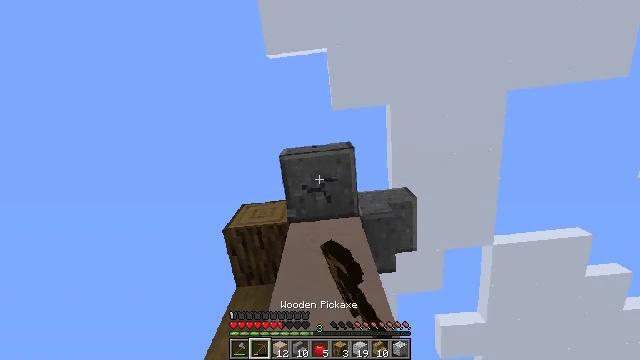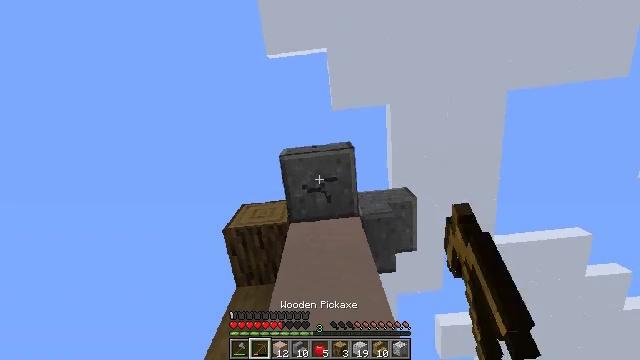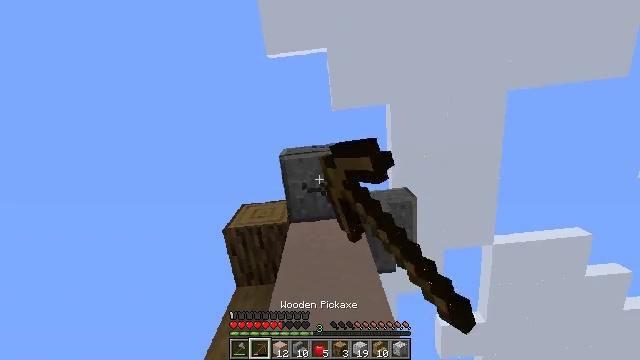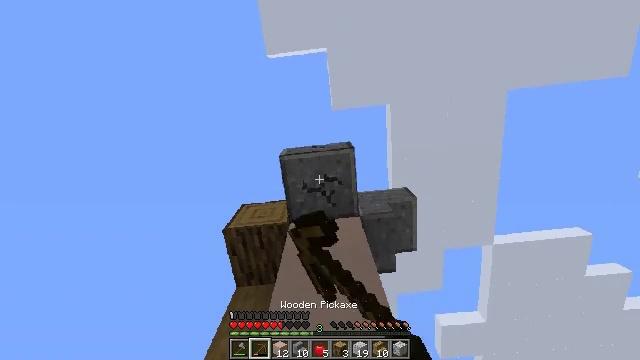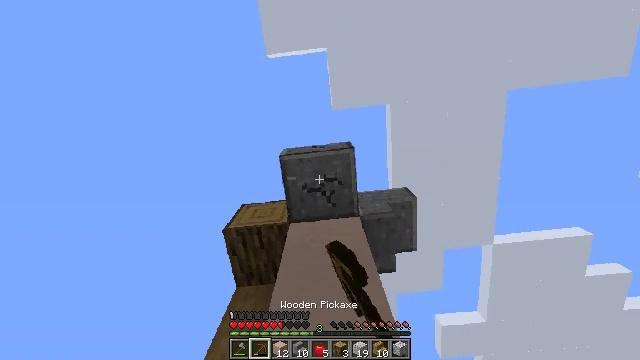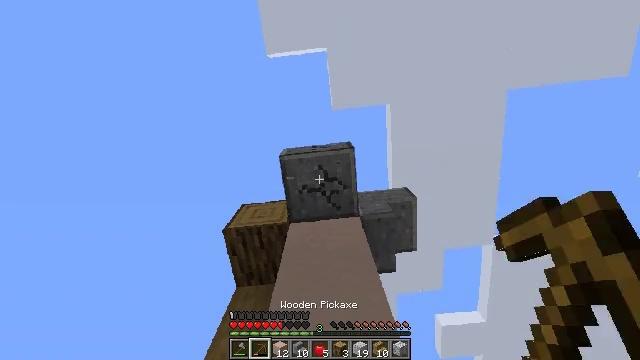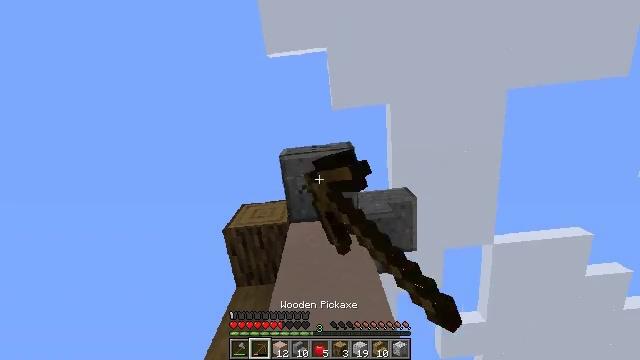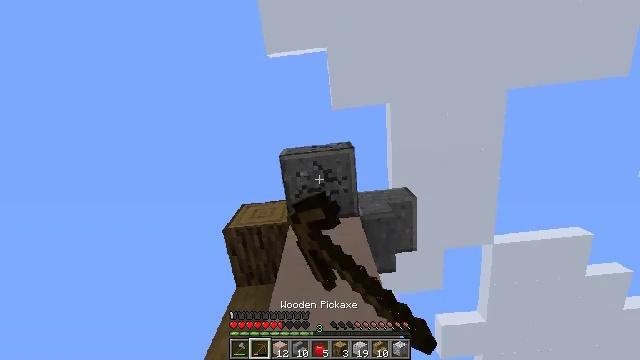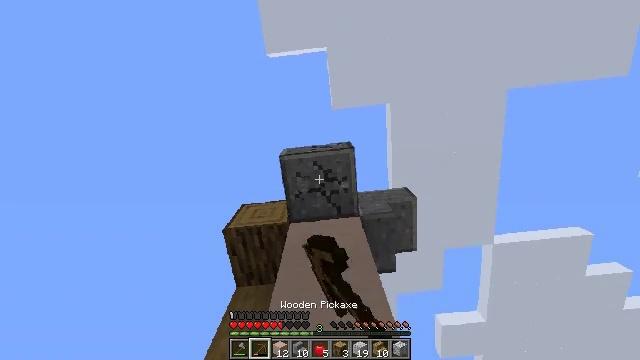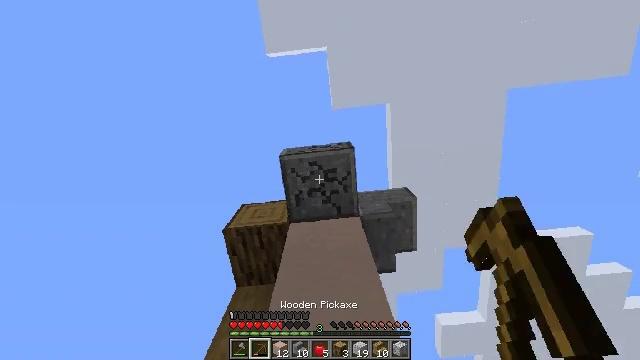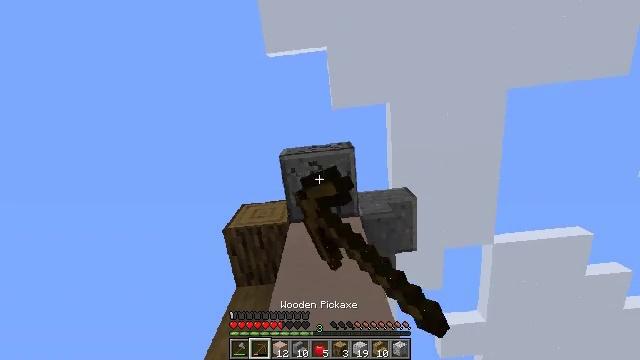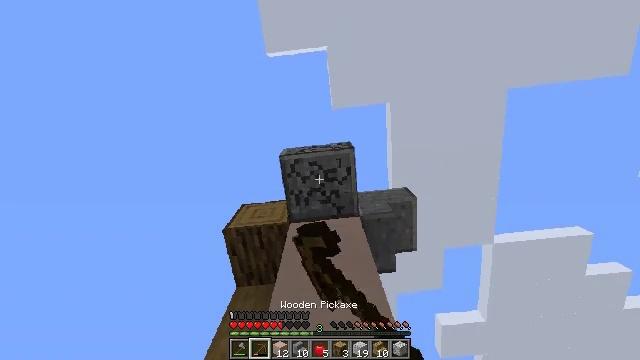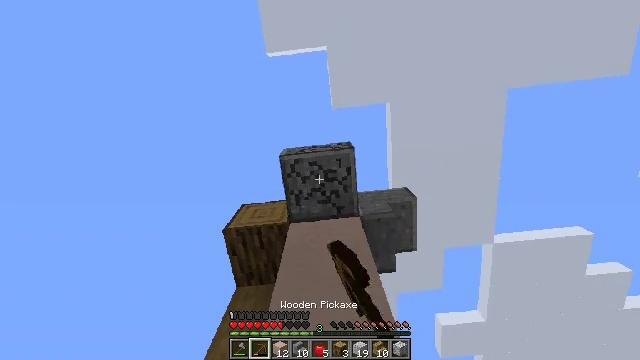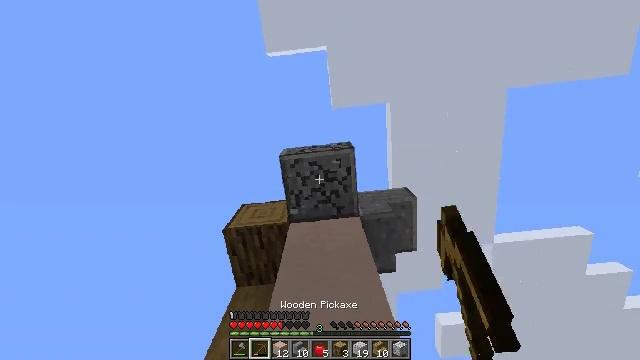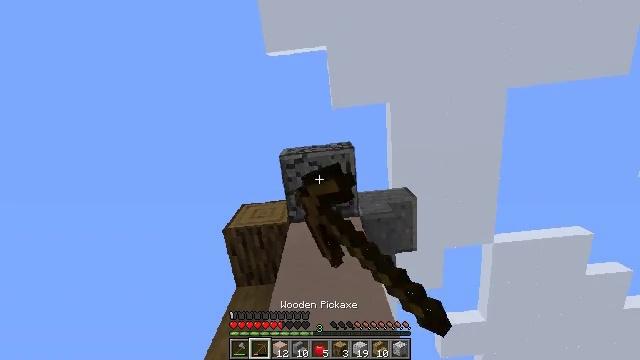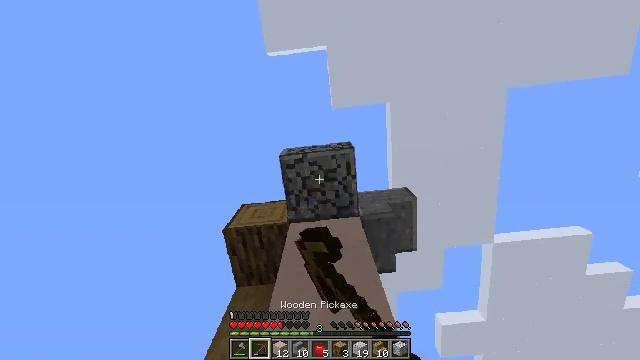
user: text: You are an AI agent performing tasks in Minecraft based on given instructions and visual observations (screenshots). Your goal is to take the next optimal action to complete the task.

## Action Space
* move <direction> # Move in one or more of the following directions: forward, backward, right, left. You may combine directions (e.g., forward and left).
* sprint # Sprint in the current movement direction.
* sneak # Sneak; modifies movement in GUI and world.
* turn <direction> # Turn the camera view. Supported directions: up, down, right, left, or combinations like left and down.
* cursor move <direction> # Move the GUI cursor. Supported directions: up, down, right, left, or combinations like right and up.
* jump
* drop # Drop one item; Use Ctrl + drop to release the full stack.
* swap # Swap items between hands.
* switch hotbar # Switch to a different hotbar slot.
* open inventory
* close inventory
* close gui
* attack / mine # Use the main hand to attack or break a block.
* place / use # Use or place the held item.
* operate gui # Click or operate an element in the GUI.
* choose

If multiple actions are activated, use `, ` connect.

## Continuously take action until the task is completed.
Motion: motion action
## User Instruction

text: Mine polished andesite stairs
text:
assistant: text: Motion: attack / mine
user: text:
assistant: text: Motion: attack / mine
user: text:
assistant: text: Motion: attack / mine
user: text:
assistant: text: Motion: attack / mine
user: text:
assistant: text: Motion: attack / mine
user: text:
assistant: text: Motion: attack / mine
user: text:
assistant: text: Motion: attack / mine
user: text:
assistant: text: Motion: attack / mine
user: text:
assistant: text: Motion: attack / mine
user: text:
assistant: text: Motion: attack / mine
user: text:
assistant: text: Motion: attack / mine
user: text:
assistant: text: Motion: attack / mine
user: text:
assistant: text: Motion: attack / mine
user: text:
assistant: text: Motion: attack / mine
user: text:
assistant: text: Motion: attack / mine
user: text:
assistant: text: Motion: attack / mine
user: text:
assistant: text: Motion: no_op
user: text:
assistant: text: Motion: no_op
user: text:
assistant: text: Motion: no_op
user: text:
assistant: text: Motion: no_op
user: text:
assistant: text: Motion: no_op